Question: The following code (exactly the same) is running fine on another project.
'''
private void AddComboBoxCells()
{
DataGridViewComboBoxCell dgvcell;
_query = "select ProductName from Product";
com = new SqlCommand(_query, con);
for (int i = 0; i < dataGridView1.Rows.Count - 1; i++)
{
dgvcell = new DataGridViewComboBoxCell();
dataGridView1[1, i] = dgvcell;
myrdr = com.ExecuteReader();
while (myrdr.Read())
{
dgvcell.Items.Add(myrdr.GetValue(0));
}
myrdr.Close();
}
}
'''
On this project currently i am trying to run this same code but i am getting following error at runtime:

What i am doing is i am pulling records i.e. product names and populating it in the second column of the datagridviewcomboboxcell.
'''
private void btnAdd_Click(object sender, EventArgs e)
{
DataRow dtr = tblOrders.NewRow();
tblOrders.Rows.Add(dtr);
DataGridViewComboBoxCell dgvcell;
_query = "select * from Product";
com = new SqlCommand(_query, con);
dgvcell = new DataGridViewComboBoxCell();
dataGridView1[1, dataGridView1 .Rows.Count -2 ] = dgvcell;
myrdr = com.ExecuteReader();
while (myrdr.Read())
{
dgvcell.Items.Add(myrdr[0]);
}
myrdr.Close();
}
'''
This Add button Code works hence the Data coming in is valid for sure. Please assist.
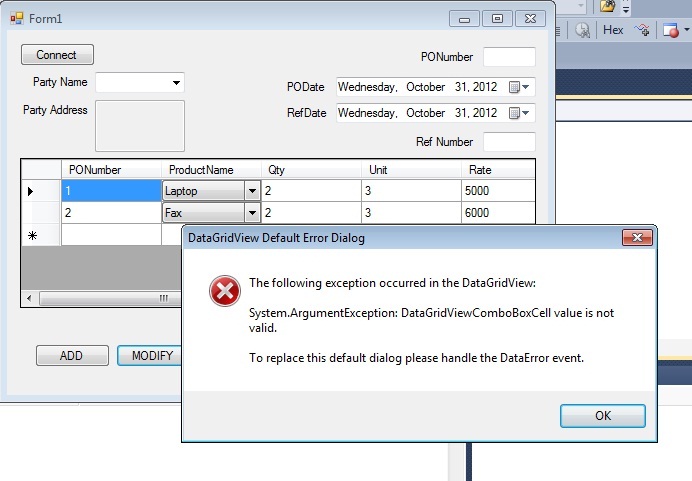
Answer: First of all you may want to attach a handler to the DataError event of the DataGridView control to get access to more information about the error you are getting.
Second, the obvious things to check are the data context that you're using in the second project. It seems very likely that it is not a programming error necessarily but more like an issue that is related to the underlying data that you are querying and/or doing data binding against.
You may want to investigate the and that are returned by your query: 'select ProductName from Product'.
Look at 'myrdr.getValue(0)' - rewrite the line 'dgvcell.Items.Add(myrdr.GetValue(0));' like this:
'''
object val = myrdr.GetValue(0);
dgvcell.Items.Add(val); // put a break-point here and check val
'''
To answer your question regarding how to handle the DataError event, all you need to do is simply attach a handler to the event member of your 'dataGridView1' object (if you don't know what events are, or how to attach handlers to events in C# then I suggest you do some reading about that online - there are tons of resources everywhere)
'''
// you will want to add this code to attach the handler in your initialization code - maybe in the Load event handler
dataGridView1.DataError += new DataGridViewDataErrorEventHandler(DataGridView1);
// ....
// an then define this function somewhere in your class to handle the event
private void DataGridView1_DataError(object sender, DataGridViewDataErrorEventArgs anError)
{
// this function will be called when an error occurs.
// you can then use the anError paramenter to get insight into the type and cause of the error
}
'''